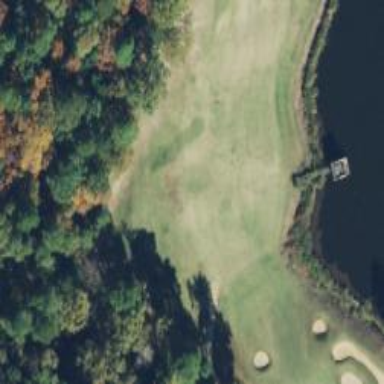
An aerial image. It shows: View of golf hole.